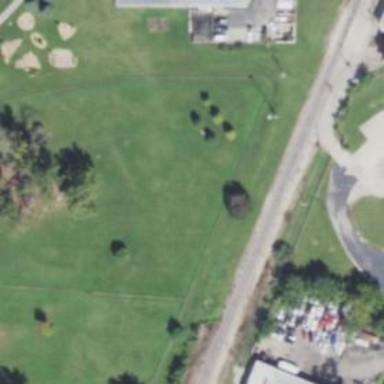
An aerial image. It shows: Dog park for leisure land.